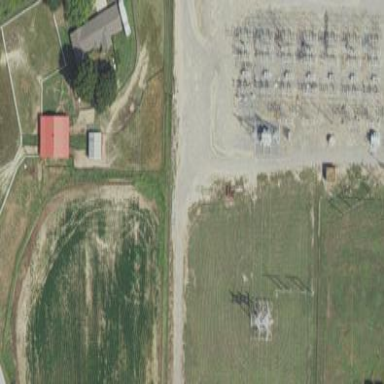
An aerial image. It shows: Distribution level power substation surrounded by fence.